Question: I'm a beginner in html and im clueless, i apologize if i seem ignorant.
In this picture example am I supposed to use absolute position or relative for the containers

and how many total containers do I need to make
This is the code i currently have:
'''
<div style="border-style: solid;border-color:blue;">
<div>
<img id="logo"src="insta.jpg">
<img id="logo"src="twitter.png">
<img id="logo"src="facebook.png">
<br>
<br>
<img style="float:left;"src="u1.png">
<p> <strong> Ali Omar <br> November 13,2017 </strong> </p>
<br>
<p> The important difference is that floated elements still remain a part of the "flow" of the page where absolutely positioned elements do that.
As such, they can be more than "flexible" choice. </p>
</div>
<div style="position:absolute;border-style: solid;border-color:orange;">
<br>
<img style="float:left;"src="u2.png">
<p> <strong> Guest <br> November 13,2017 <br> Hi Ali,,, </strong> </p>
<br>
<p> When i'm increasing a window size, the div container is not fixed in a particular position, I also used an absolute position, but it is not working. help me </p>
</div>
</div>
'''
In addition ,the 2nd division container is not included in the first one with its border, what could be causing it
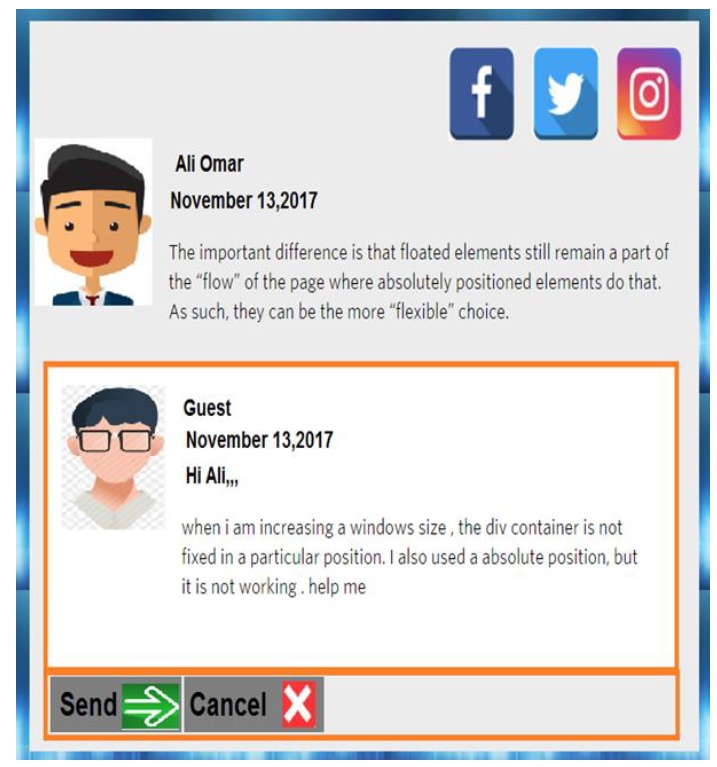
Answer: <URL>
'''
.first {
border: 5px solid black;
height: auto;
position: relative;
padding: 5px;
margin-bottom: 50px;
margin-top: 50px;
}
.first img {
position: relative;
height: auto;
}
.second {
position: relative;
}
.second img {
position: relative;
}
'''
'''
<div style="border-style: solid;border-color:blue;">
<div class="icon" style="float:right">
<img id="logo"src="https://www.circle-cafe.com/files/social-icons/in.svg">
<img id="logo"src="https://ugihvac.com/wp-content/uploads/2015/10/twitter_icon.png">
<img id="logo"src="http://saconnects.org/wp-content/uploads/Facebook-icon-e1447702821330.png">
</div>
<br><br>
<div class="first">
<img style="float:left;"src="https://d30y9cdsu7xlg0.cloudfront.net/png/17241-200.png">
<p> <strong> Ali Omar <br> November 13,2017 </strong> </p>
<br>
<p> The important difference is that floated elements still remain a part of the "flow" of the page where absolutely positioned elements do that.
As such, they can be more than "flexible" choice. </p>
</div>
<div class="second" style="border-style: solid;border-color:orange;">
<br>
<img style="float:left;"src="https://d30y9cdsu7xlg0.cloudfront.net/png/17241-200.png">
<p> <strong> Guest <br> November 13,2017 <br> Hi Ali,,, </strong> </p>
<br>
<p> When i'm increasing a window size, the div container is not fixed in a particular position, I also used an absolute position, but it is not working. help me </p>
</div>
<br>
</div>
'''